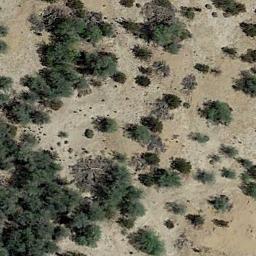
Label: chaparral